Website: lowes
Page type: customer-info-address
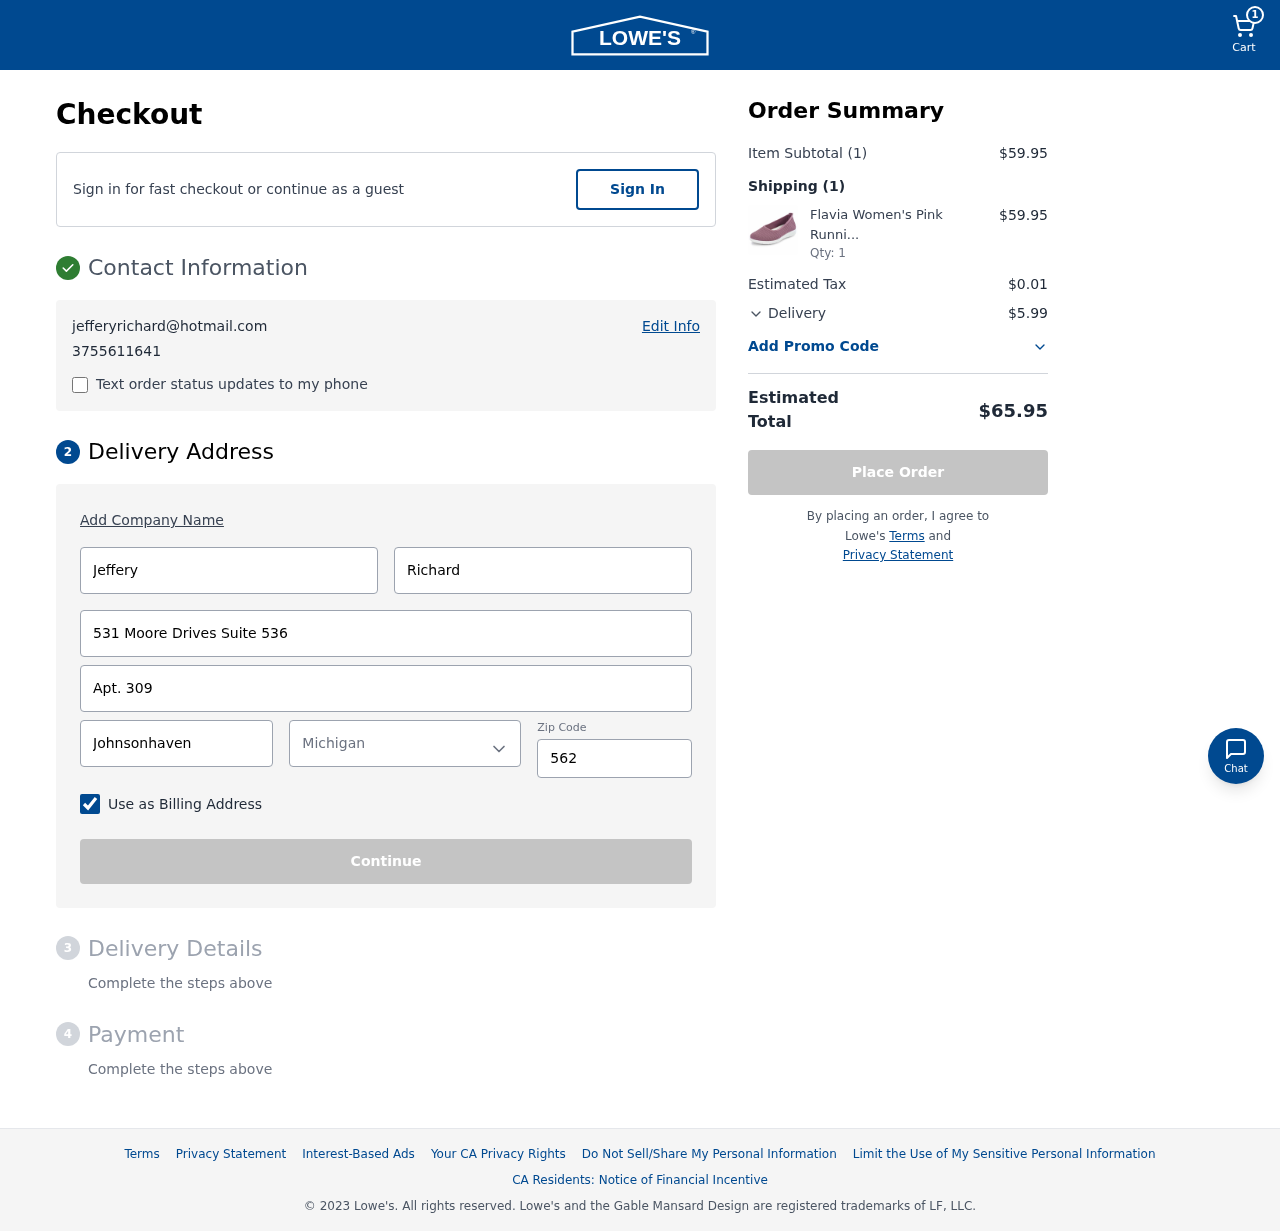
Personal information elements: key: PII_CITY
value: Johnsonhaven
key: PII_EMAIL
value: jefferyrichard@hotmail.com
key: PII_FIRSTNAME
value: Jeffery
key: PII_LASTNAME
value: Richard
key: PII_PHONE
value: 3755611641
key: PII_POSTCODE
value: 56295
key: PII_STATE
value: Michigan
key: PII_STREET
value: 531 Moore Drives Suite 536
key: PII_STREET2
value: Apt. 309
Product elements: key: PRODUCT1_NAME
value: Flavia Women's Pink Running Shoes-9 UK (41 EU) (10 US) (FKT/FB-01/PNK)
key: PRODUCT1_QUANTITY
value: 1
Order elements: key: ORDER_NUM_ITEMS
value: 1
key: ORDER_SUBTOTAL
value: $59.95
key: ORDER_NUM_ITEMS2
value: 1
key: ORDER_SUBTOTAL2
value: $59.95
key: ORDER_TAX
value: $0.01
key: ORDER_SHIPPING_COST
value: $5.99
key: ORDER_TOTAL
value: $65.95